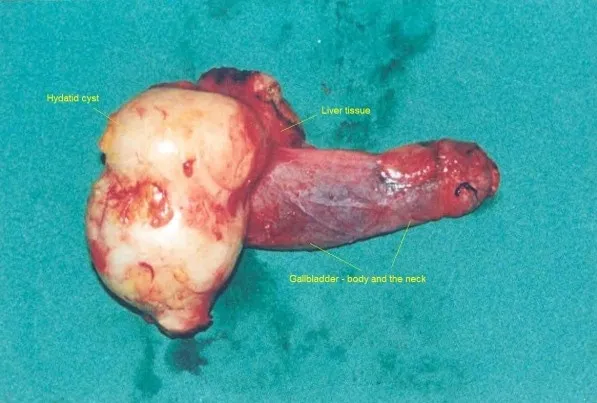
The outer side of the removed cyst together with the gallbladder and a small part of the liver.
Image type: medical_photograph (other_medical_photograph)